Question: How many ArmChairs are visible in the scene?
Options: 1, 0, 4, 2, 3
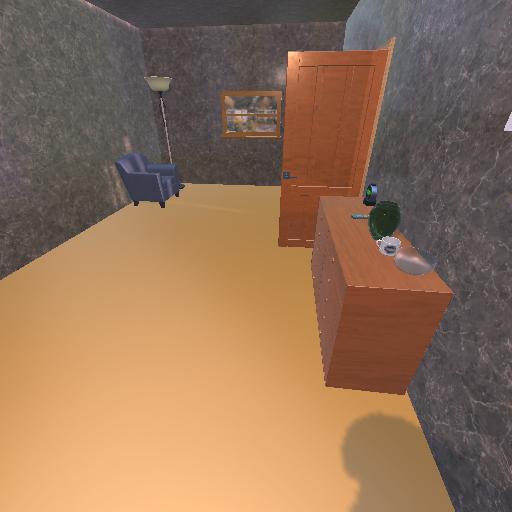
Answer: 1